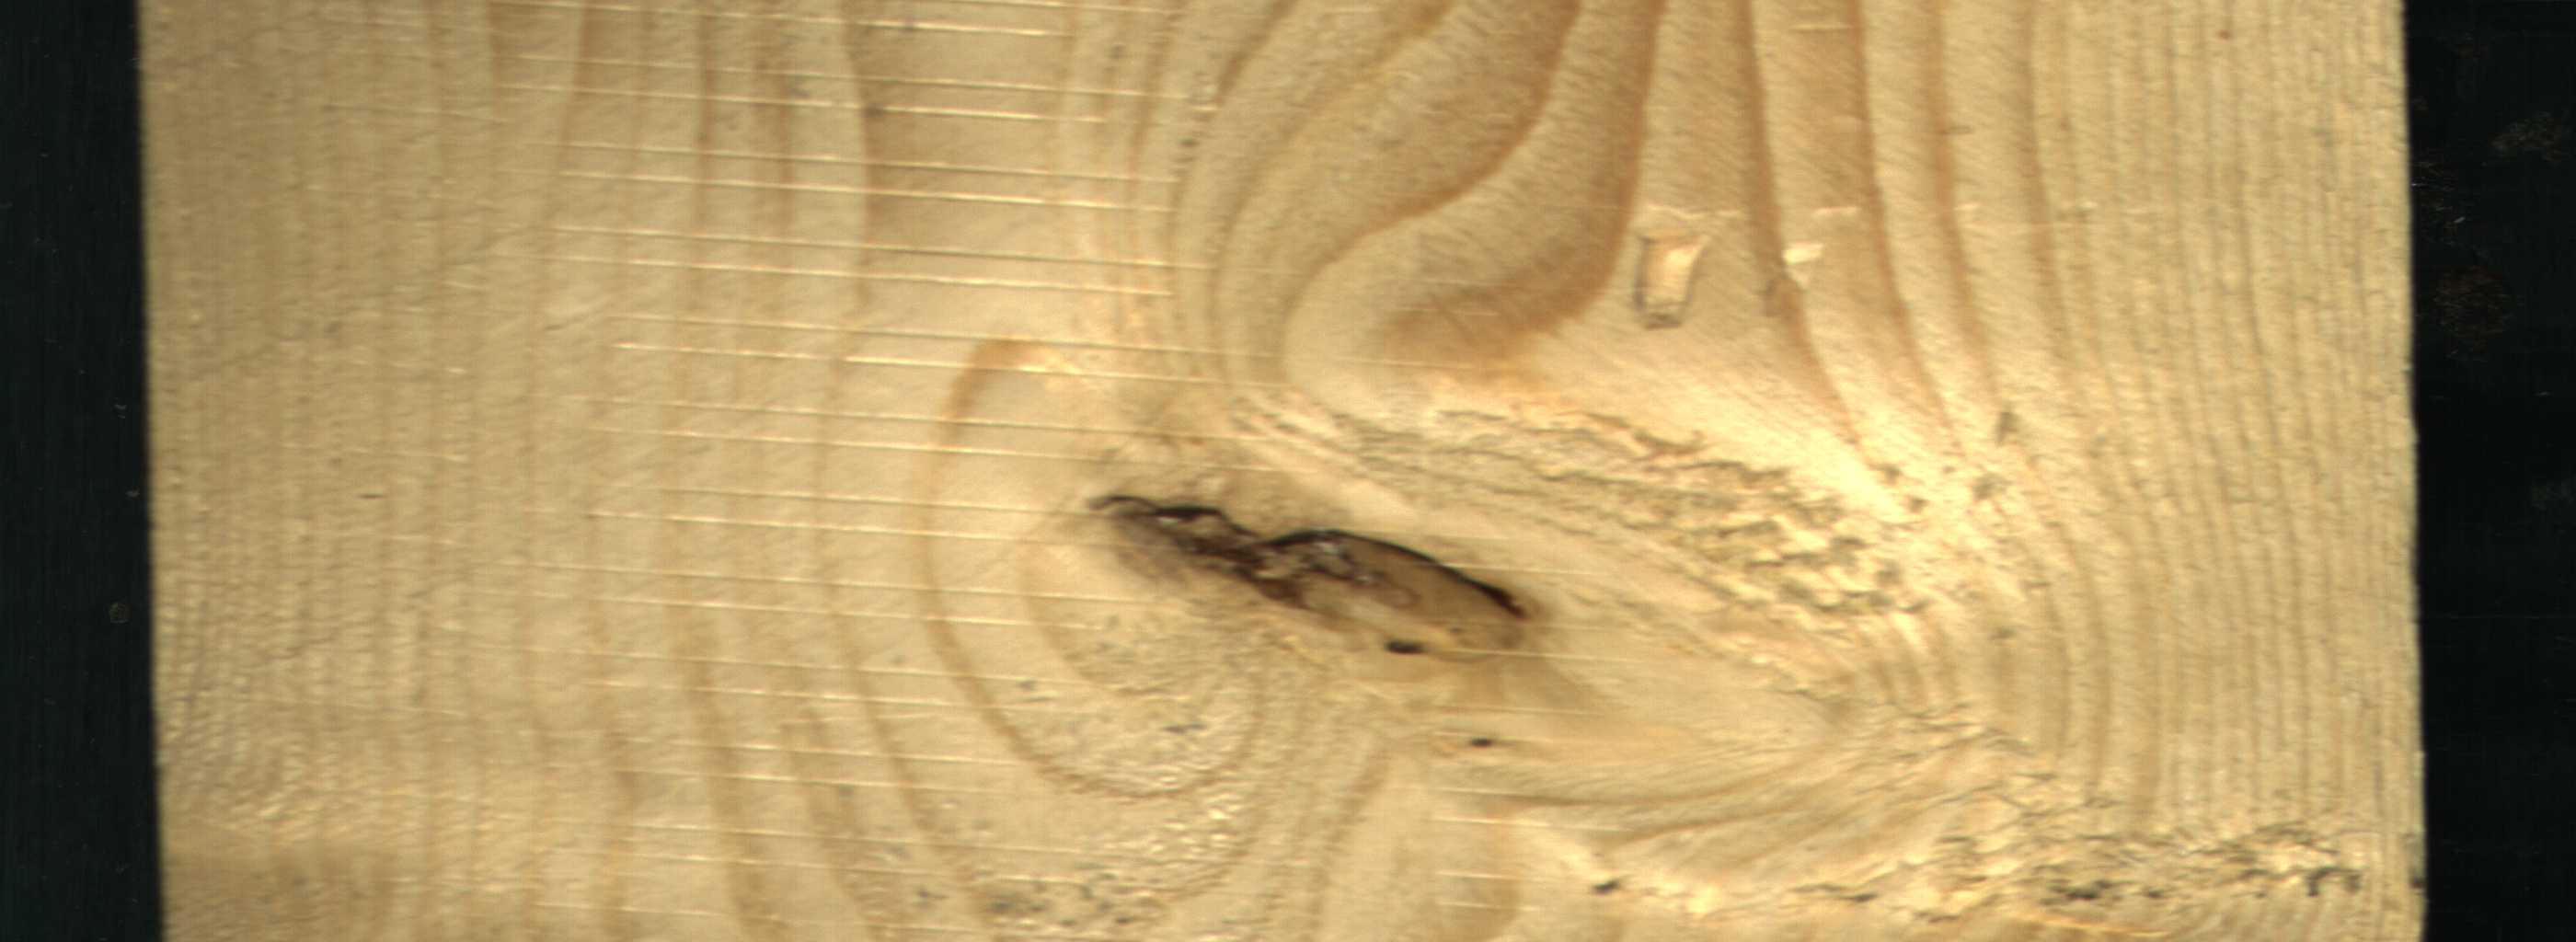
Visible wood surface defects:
Dead_Knot